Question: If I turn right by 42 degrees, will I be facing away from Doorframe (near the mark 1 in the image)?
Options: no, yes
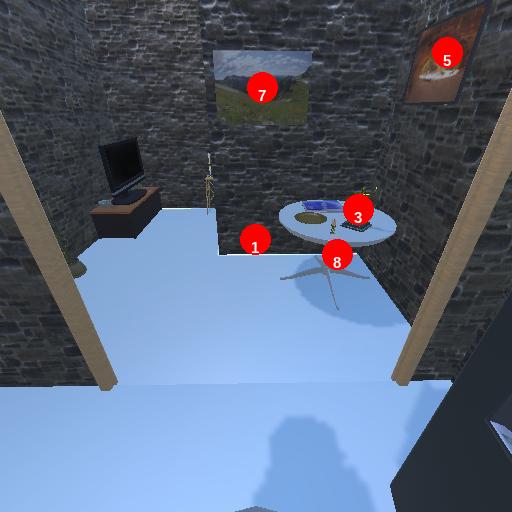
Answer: no